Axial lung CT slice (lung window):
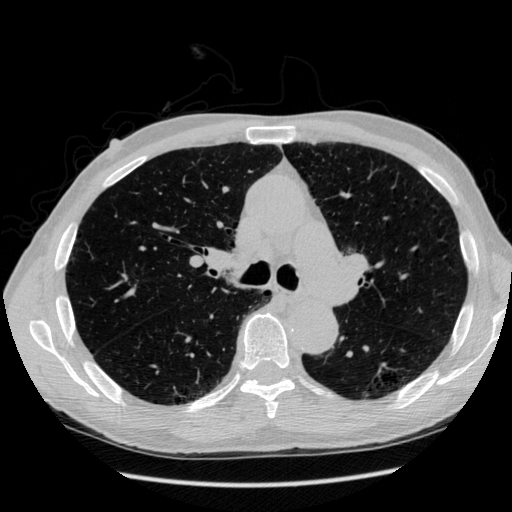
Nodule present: no